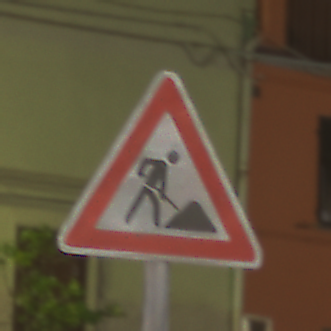
Verkehrszeichen: Arbeitsstelle
Umgebung: Outdoor, Urban
Tageszeit: Night
Wetter: PartlyCloudy
Licht: Artificial
Jahreszeit: NotSpecified
Kontrast: HighContrast